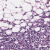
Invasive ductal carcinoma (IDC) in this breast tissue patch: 1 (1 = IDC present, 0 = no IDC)